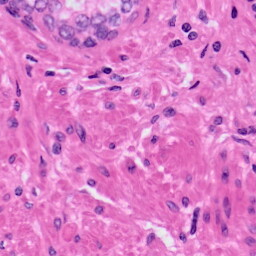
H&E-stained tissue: Prostate